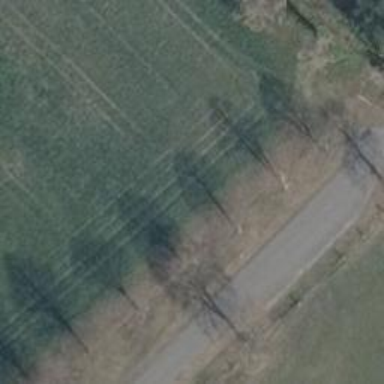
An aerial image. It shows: Row of trees in natural setting.